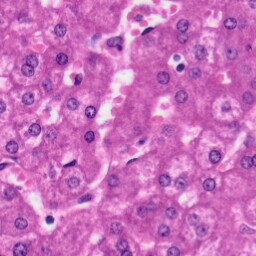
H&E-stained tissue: Liver